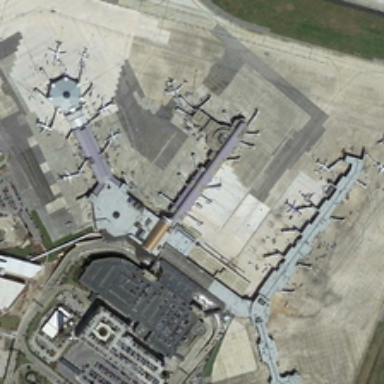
Many of the planes were docked on the wide .